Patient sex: F
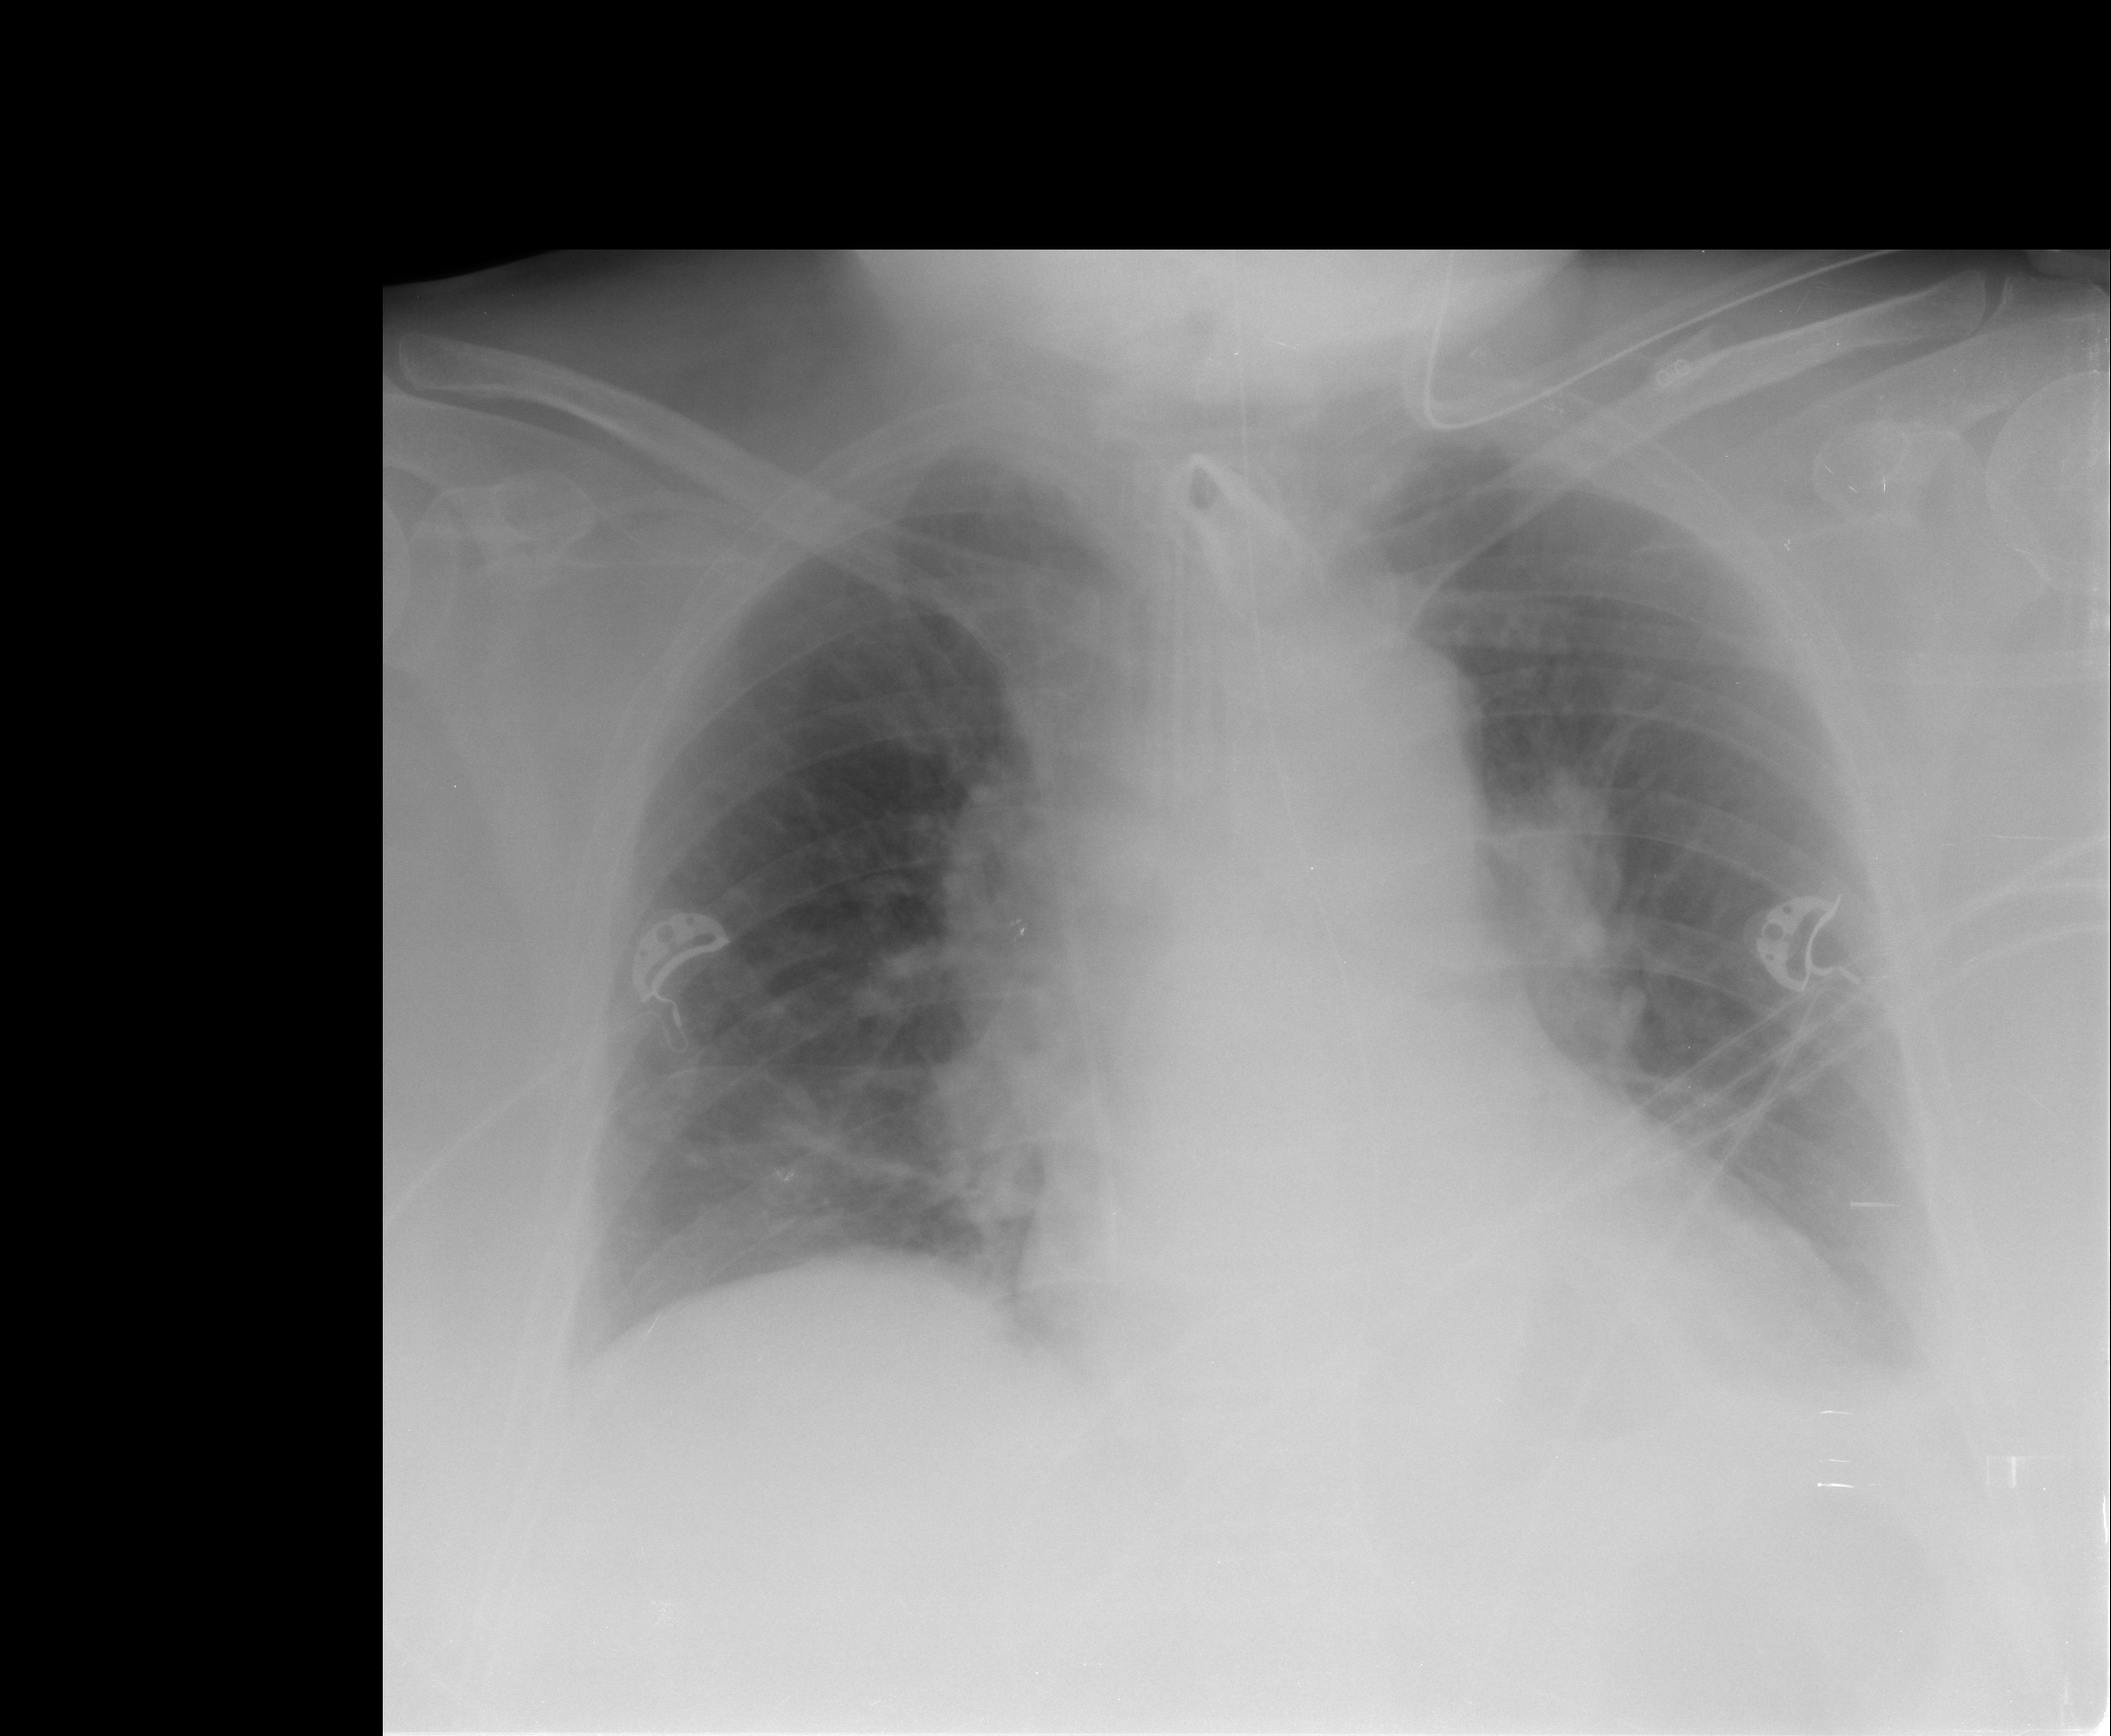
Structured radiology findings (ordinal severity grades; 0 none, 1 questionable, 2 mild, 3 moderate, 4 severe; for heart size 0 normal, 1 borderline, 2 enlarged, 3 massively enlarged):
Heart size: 2
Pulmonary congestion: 1
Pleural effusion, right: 0
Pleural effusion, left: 2
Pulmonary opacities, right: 0
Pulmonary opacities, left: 0
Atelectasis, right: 2
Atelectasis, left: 2